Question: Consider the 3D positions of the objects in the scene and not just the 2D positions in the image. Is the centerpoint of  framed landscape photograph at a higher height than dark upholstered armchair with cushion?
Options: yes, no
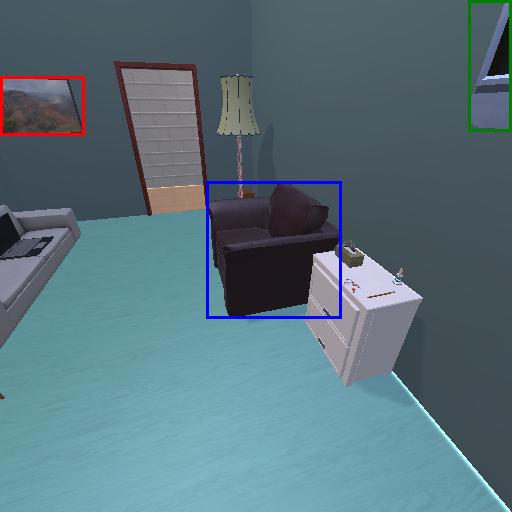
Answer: yes